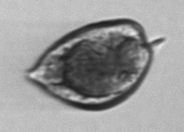
Label: Prorocentrum_micans